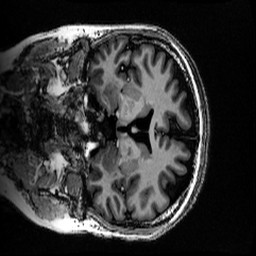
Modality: MP2RAGE
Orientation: coronal
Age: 55
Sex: female
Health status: healthy